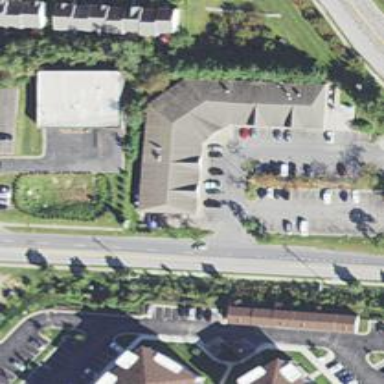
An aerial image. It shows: Convenience shop.